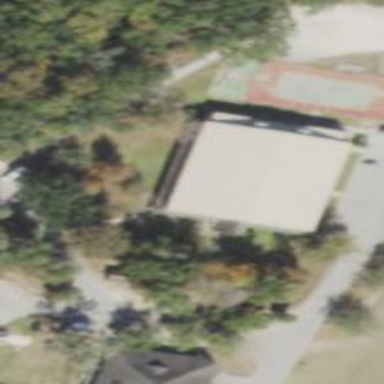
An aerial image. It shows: Building that is sports hall.